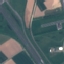
Label: Highway